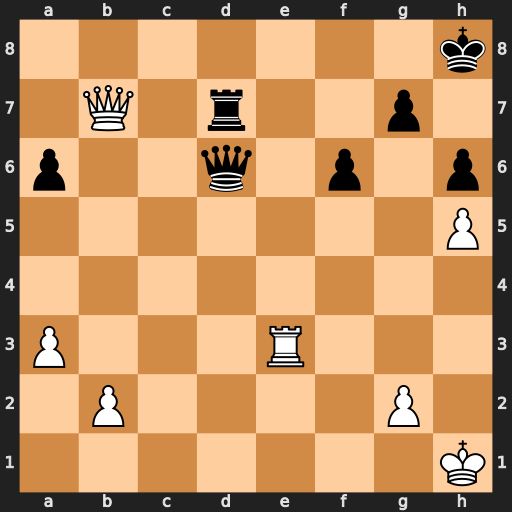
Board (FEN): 7k/1Q1r2p1/p2q1p1p/7P/8/P3R3/1P4P1/7K
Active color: w
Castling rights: -
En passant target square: -
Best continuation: Re8+ Kh7 Qe4+ f5 Qxf5+